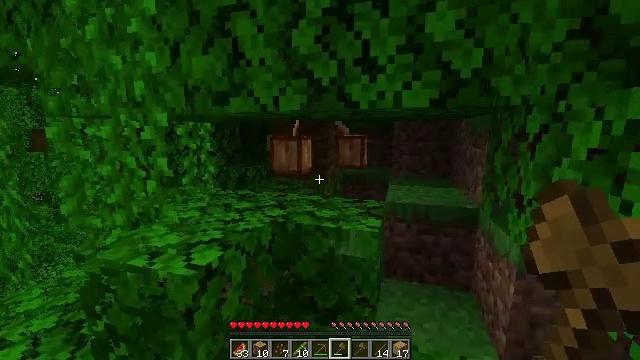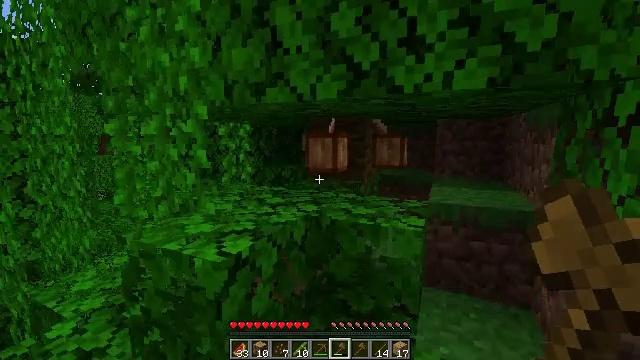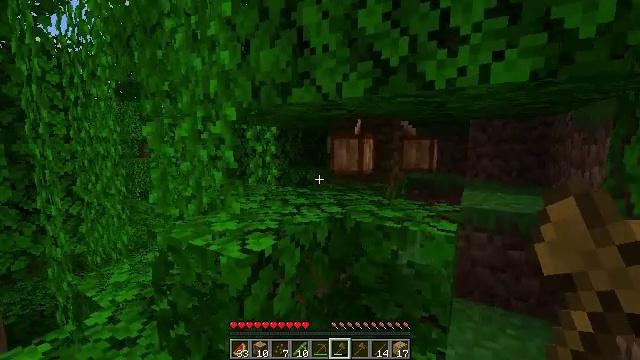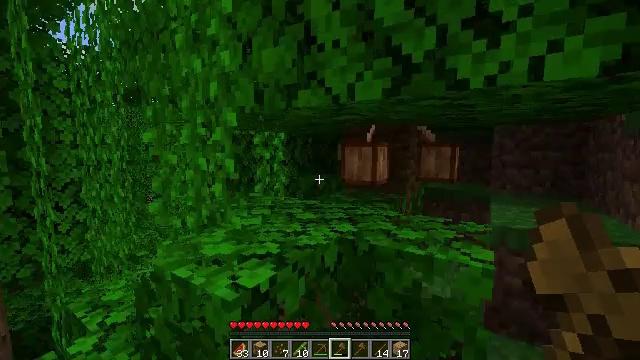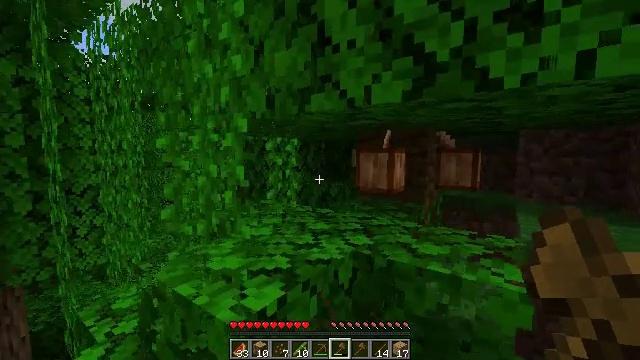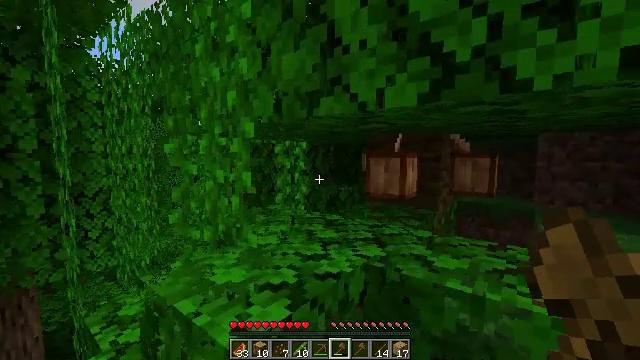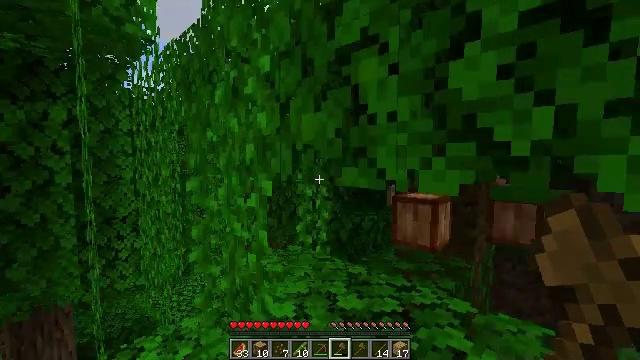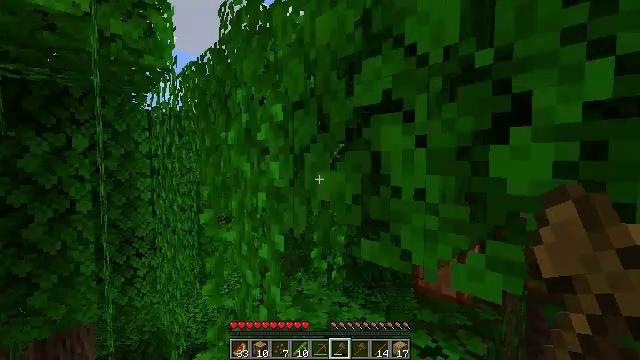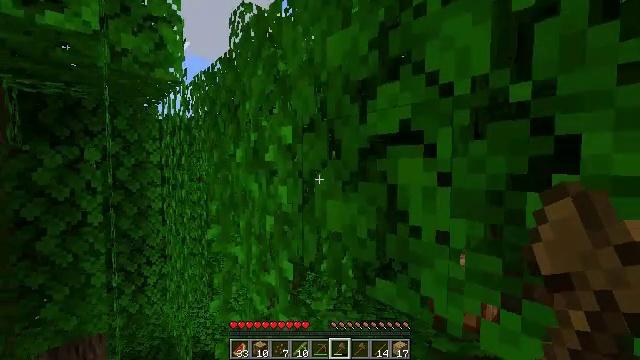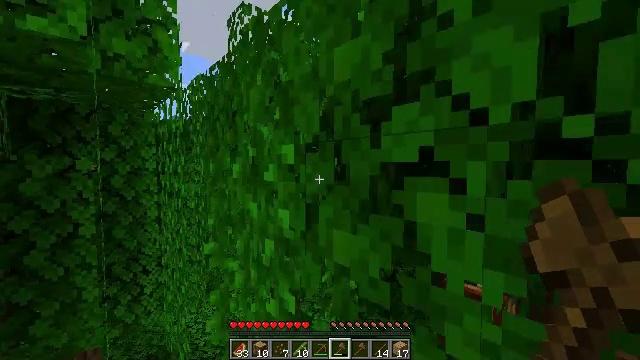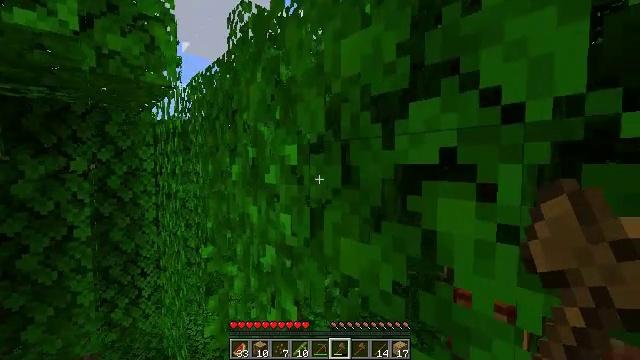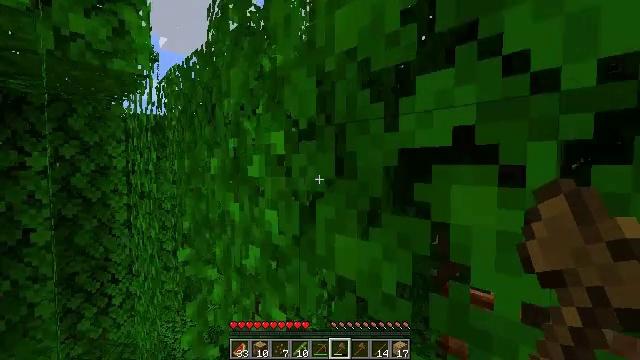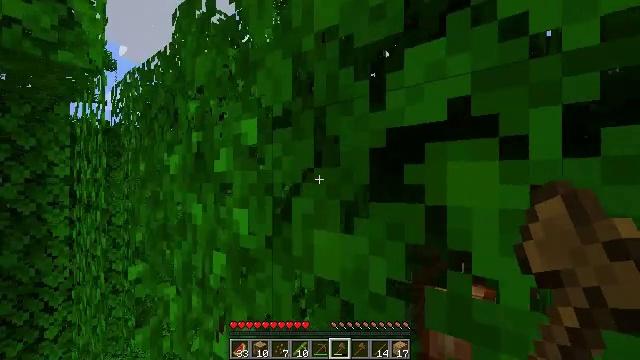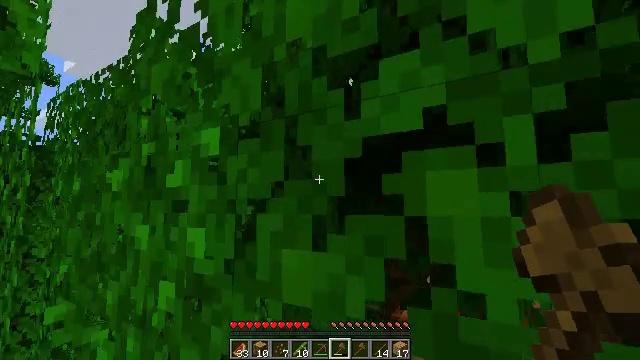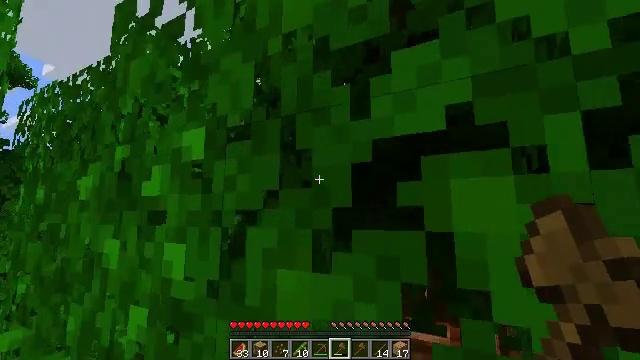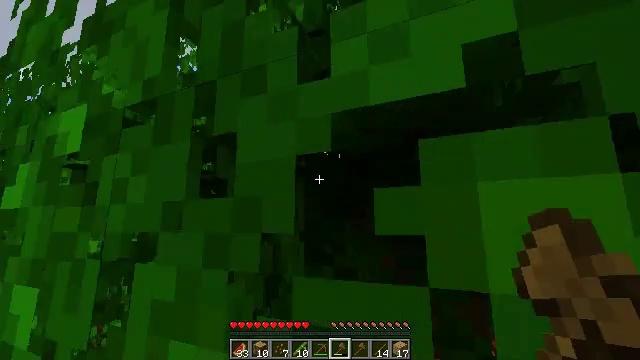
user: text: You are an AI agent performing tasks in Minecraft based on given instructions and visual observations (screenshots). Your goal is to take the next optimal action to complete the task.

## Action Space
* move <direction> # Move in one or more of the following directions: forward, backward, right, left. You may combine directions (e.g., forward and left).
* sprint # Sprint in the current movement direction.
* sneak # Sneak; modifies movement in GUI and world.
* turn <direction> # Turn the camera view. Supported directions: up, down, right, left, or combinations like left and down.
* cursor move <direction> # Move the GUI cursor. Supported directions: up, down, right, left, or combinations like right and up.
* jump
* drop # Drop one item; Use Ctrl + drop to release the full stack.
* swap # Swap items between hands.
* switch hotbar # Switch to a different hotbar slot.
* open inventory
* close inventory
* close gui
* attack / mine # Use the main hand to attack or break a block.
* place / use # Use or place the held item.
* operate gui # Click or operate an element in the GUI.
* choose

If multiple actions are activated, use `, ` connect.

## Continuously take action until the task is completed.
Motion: motion action
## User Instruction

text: Clear the jungle leaves to make way.
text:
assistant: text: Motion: move forward, turn left and up
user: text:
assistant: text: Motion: move forward, turn left and up
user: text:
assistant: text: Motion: move forward, turn left and up
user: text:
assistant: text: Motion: move forward, turn left and up
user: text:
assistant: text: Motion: move forward, turn left, jump
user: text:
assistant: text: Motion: move forward and move left, turn left, jump
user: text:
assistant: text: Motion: move forward and move left, turn left, jump
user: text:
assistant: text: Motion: move forward and move left, turn left, jump
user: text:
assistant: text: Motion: move forward and move left
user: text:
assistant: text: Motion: move forward and move left
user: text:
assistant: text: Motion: move forward, turn right
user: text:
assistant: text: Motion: move forward, turn right and up
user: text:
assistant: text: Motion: move forward and move right, turn right and up
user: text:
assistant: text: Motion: move forward and move right, turn right and up
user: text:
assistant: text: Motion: move forward and move right, turn right and up, attack / mine
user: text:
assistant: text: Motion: turn right and up, attack / mine
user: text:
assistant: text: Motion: turn right and up, attack / mine
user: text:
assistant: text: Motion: turn right and up, attack / mine
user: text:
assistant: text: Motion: turn right and up, attack / mine
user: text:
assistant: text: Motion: attack / mine
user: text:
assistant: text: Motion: attack / mine
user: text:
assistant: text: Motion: attack / mine
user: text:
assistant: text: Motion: attack / mine
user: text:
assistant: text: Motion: attack / mine
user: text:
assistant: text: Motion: attack / mine
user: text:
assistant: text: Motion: attack / mine
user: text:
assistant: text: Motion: turn right and up, attack / mine
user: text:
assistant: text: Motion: turn right and up, attack / mine
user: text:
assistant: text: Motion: turn right and up, attack / mine
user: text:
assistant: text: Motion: turn up, attack / mine